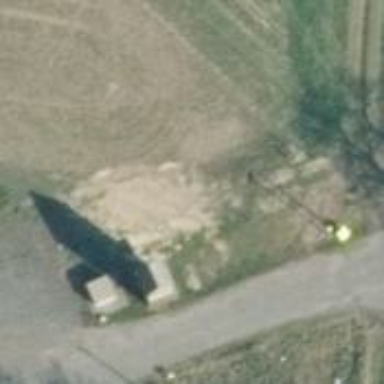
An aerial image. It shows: Power pole.